Field crop: maize
Growth stage: 2
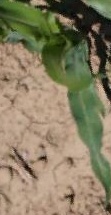
Species: maize